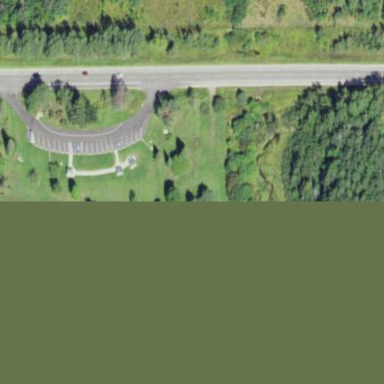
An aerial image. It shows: Rest area on the road.